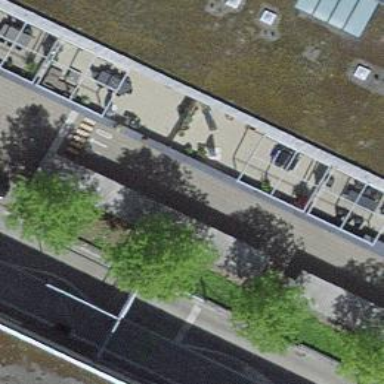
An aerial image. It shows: Bicycle parking facility.